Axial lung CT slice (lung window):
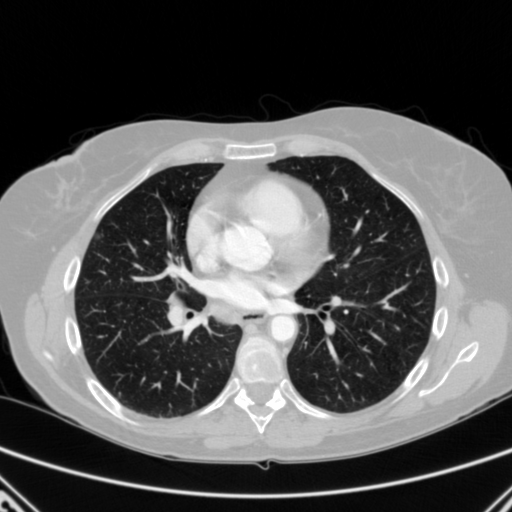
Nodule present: no